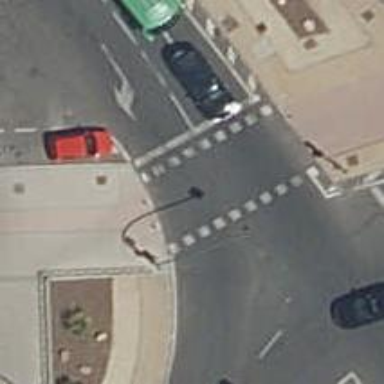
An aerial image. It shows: Traffic signals at road crossing.